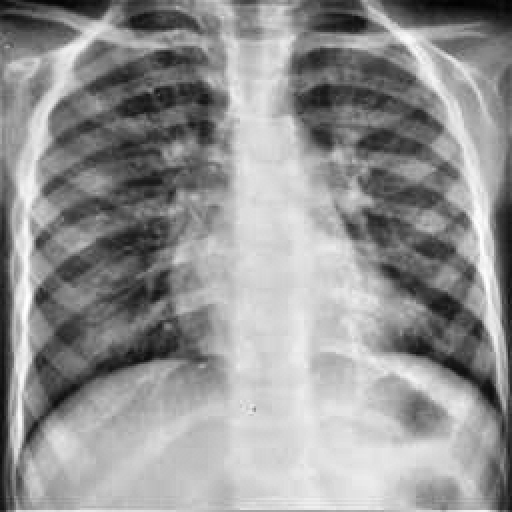
Finding: TUBERCULOSIS